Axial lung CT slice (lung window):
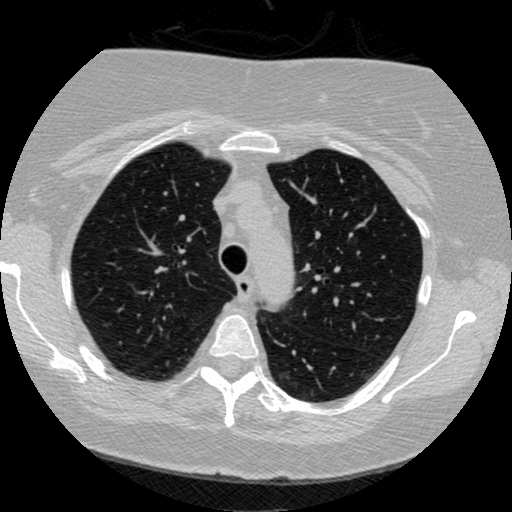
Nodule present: no